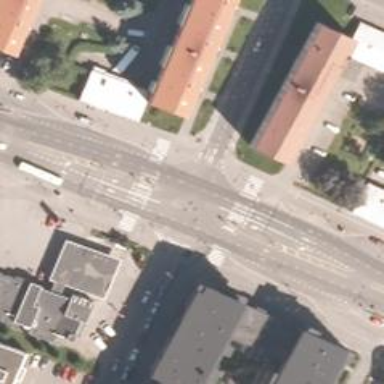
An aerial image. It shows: Railway crossing.